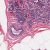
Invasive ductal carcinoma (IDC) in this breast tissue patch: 0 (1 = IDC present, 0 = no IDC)